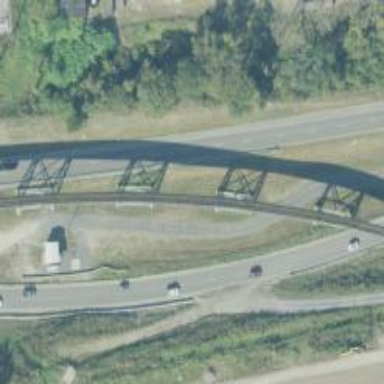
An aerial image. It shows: Viaduct bridge over railway tracks.